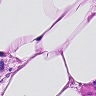
Metastatic tissue present: no